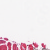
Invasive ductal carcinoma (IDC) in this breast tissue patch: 0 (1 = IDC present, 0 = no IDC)